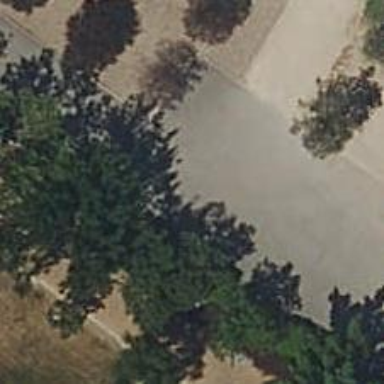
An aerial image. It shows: Paved footway.